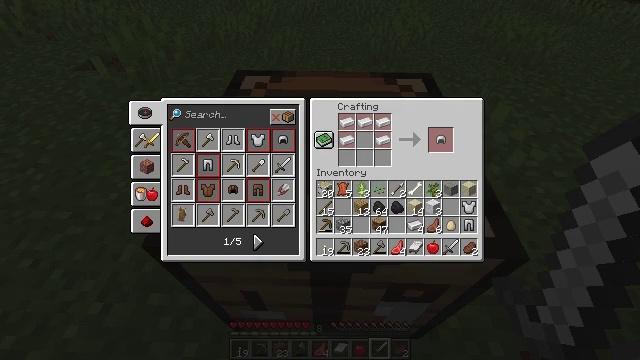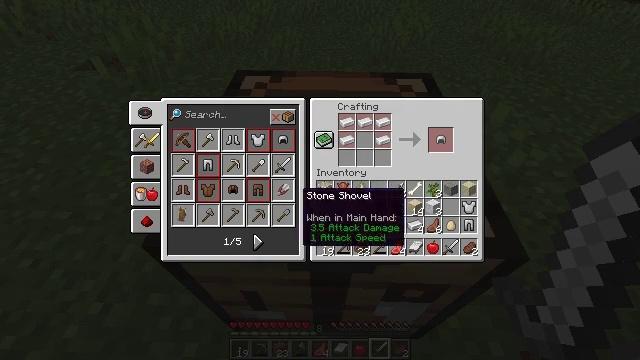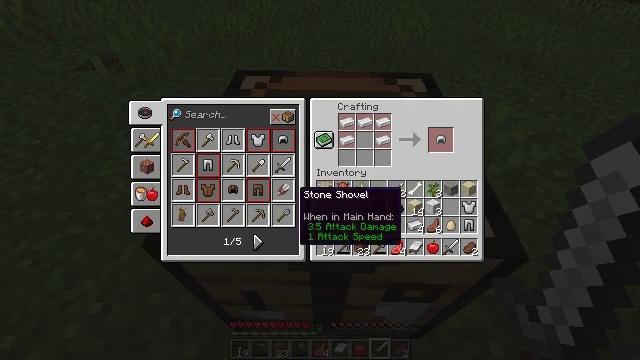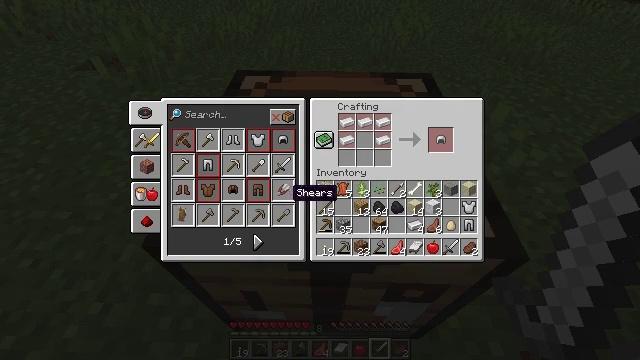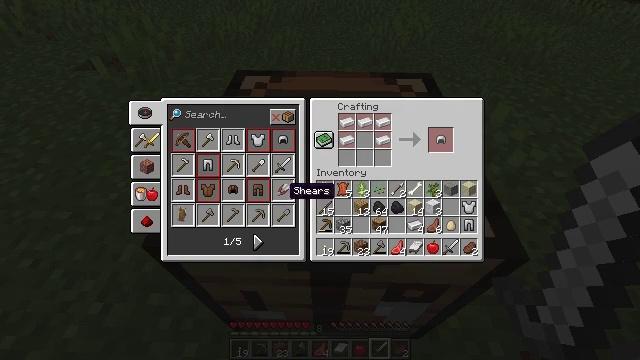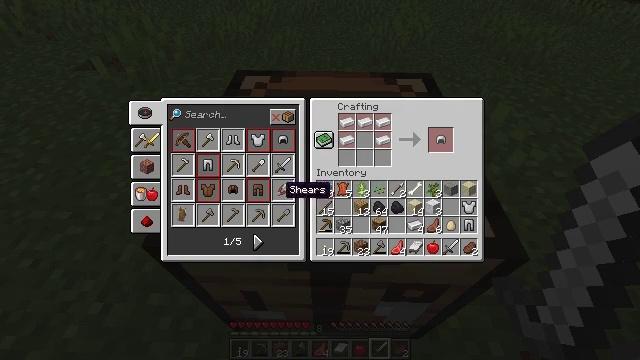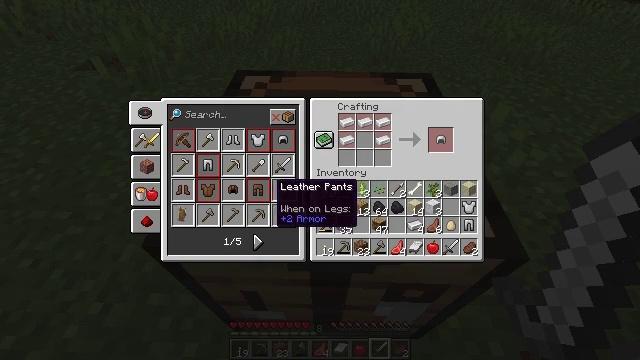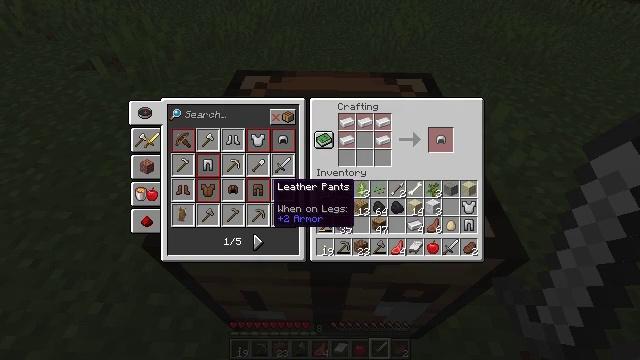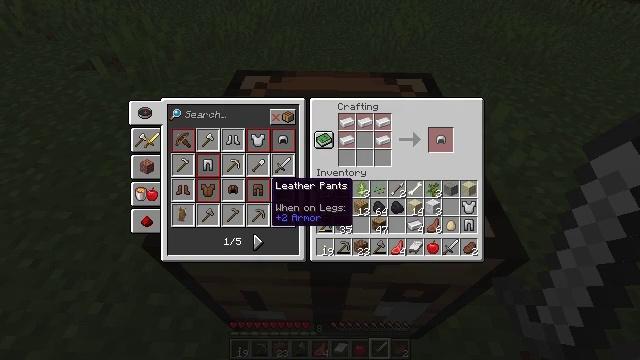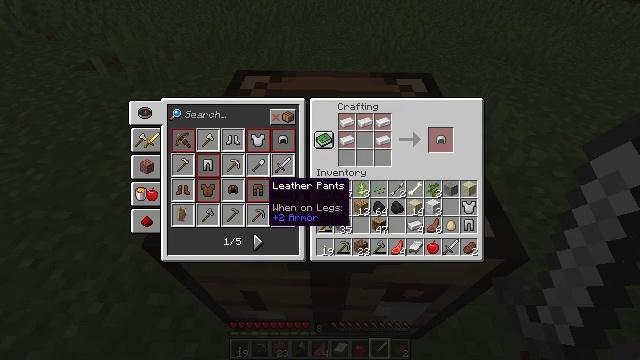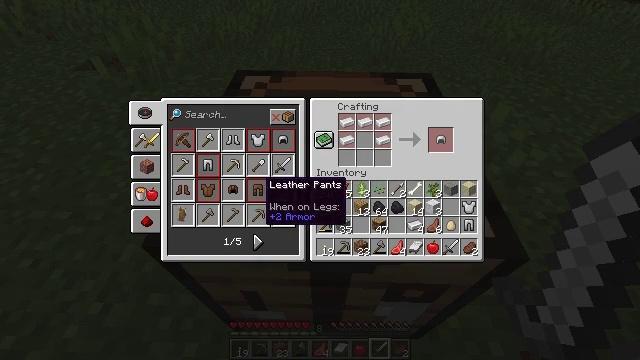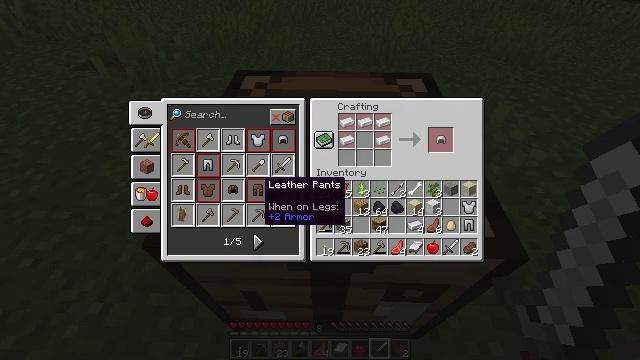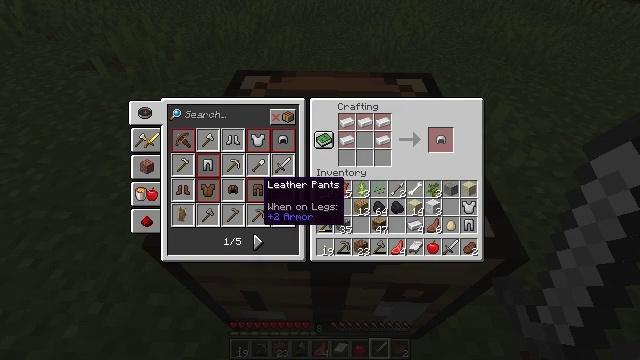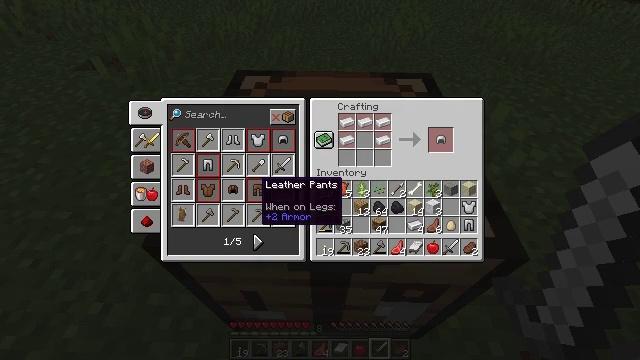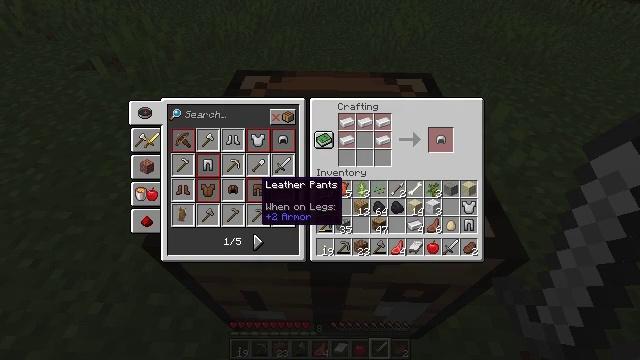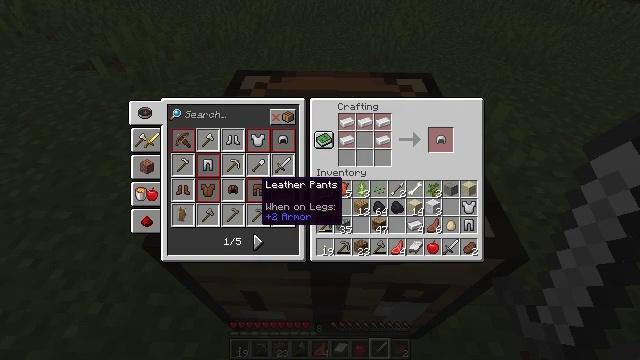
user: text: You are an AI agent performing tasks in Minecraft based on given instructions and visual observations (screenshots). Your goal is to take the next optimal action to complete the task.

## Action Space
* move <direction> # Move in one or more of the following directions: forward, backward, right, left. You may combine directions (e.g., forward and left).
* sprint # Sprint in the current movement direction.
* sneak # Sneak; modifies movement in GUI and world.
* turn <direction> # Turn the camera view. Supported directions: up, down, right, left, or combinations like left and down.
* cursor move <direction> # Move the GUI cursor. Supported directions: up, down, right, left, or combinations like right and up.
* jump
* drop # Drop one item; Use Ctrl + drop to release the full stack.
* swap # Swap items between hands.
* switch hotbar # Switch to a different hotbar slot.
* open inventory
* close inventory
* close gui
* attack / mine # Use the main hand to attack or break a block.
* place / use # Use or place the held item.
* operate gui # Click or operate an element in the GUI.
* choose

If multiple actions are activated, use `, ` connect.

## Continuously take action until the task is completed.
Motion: motion action
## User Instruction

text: Craft a leather helmet.
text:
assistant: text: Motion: cursor move left
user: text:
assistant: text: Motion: no_op
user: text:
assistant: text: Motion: cursor move left
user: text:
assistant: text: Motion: no_op
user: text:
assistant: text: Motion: no_op
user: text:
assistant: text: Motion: cursor move left
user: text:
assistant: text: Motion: no_op
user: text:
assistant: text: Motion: no_op
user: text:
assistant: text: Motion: no_op
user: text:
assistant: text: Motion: no_op
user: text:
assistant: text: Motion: no_op
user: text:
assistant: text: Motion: no_op
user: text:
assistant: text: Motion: no_op
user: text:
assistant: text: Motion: no_op
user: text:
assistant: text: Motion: no_op
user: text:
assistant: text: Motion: no_op
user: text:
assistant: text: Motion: no_op
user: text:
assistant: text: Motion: no_op
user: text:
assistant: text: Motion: no_op
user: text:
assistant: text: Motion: no_op
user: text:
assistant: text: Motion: no_op
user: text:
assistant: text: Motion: no_op
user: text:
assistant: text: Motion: no_op
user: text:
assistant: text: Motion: no_op
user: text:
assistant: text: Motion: no_op
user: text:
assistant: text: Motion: no_op
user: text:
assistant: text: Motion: no_op
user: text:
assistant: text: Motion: no_op
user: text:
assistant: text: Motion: no_op
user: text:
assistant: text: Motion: no_op